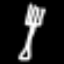
Label: fork